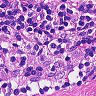
Metastatic tissue present: no